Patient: sex M, age 43
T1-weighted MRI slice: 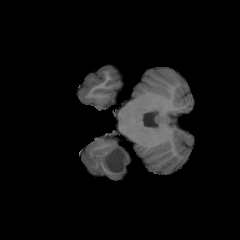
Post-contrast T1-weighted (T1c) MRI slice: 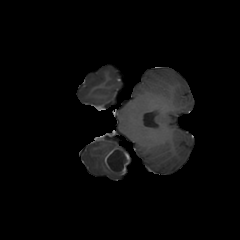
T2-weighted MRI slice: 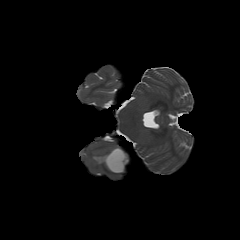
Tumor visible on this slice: yes
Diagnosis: Glioblastoma, IDH-wildtype
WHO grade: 4